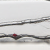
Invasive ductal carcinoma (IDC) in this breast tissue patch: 0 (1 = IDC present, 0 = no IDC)